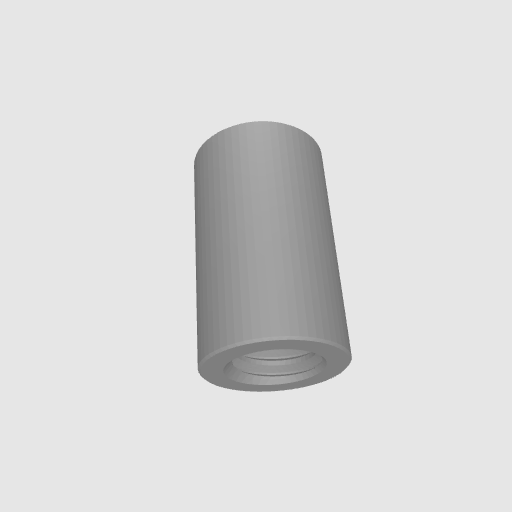
Part: Standoff6OD10